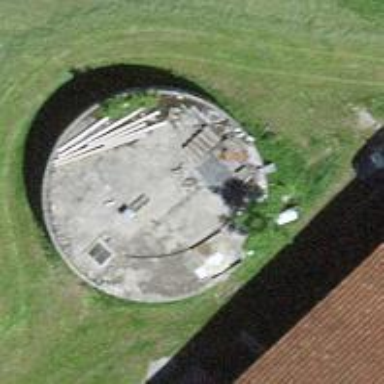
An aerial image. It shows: Slurry tank building.